【题型】解答题　【知识点】解析几何　【难度】hard
已知 $F$ 是抛物线 $C:y^2=2px(p>0)$ 的焦点，$M$ 是抛物线的准线与 $x$ 轴的交点，且 $|MF|=2$．

(1) 求抛物线的方程；

(2) 设抛物线 \(C\) 上的点 \(S,T\) 在其准线上的射影分别为 \(S_1,T_1\)，若 \(\triangle S_1T_1F\) 的面积是 \(\triangle STF\) 的面积的2倍，求线段 \(ST\) 中点的轨迹方程；

(3) 设过点 \(F\) 的直线交抛物线于 \(A,B\) 两点，斜率为2的直线 \(l\) 与直线 \(MA,MB,AB,x\) 轴依次交于点 \(P,Q,R,N\)，且满足 \(|RN|^2=|PN|\cdot|QN|\)，求直线 \(l\) 在 \(x\) 轴上截距的范围。
【解答】
\textbf{【答案】}
(1) \(y^2=4x\)

(2) \(y^2=2x-4\)

(3) \((-\infty,-7-4\sqrt{3}]\cup[-7+4\sqrt{3},1)\cup(1,+\infty)\)

\vspace{0.3cm}

\textbf{【知识点】} 根据焦点或准线写出抛物线的标准方程、抛物线中的三角形或四边形面积问题、直线与抛物线相交求直线方程

\vspace{0.3cm}

\textbf{【分析】}
(1) 根据抛物线的焦准距求解 \(p\) 即可得抛物线方程；

(2) 直线 \(ST\) 与 \(x\) 轴交点为 \(D\)，根据三角形的面积关系可知 \(D(2,0)\)，根据直线 \(ST\) 的斜率列方程化简得出 \(ST\) 的中点的轨迹；

(3) 设 \(AB:x=my+1,A(x_3,y_3),B(x_4,y_4),N(n,0)\)，联立直线 \(AB\) 的方程和抛物线的方程后可得 \(y_3y_4=-4,y_3+y_4=4m\)，求出直线 \(MA\)，\(MB\) 的方程，联立各直线方程可求出 \(y_P\)，\(y_Q\)，\(y_R\)，根据题设条件可得 \(\left(\frac{n+1}{n-1}\right)^2=\frac{3+4m^2}{(2m-1)^2}\)，从而可求 \(n\) 的范围。

\vspace{0.3cm}

\textbf{【详解】}
(1) 解：由题意得抛物线的焦点到准线的距离 \(p=|MF|=2\)，故抛物线方程为 \(y^2=4x\)；

---

(2) 解：如图所示，设直线 \(ST\) 与 \(x\) 轴交点为 \(D\)，线段 \(ST\) 中点为 \(Q\)。

因为 \(S_{\triangle S_1T_1F}=2S_{\triangle STF}\)，所以 \(\frac{1}{2}|MF|\cdot|y_{T_1}-y_{S_1}|=2\times\frac{1}{2}|FD|\cdot|y_T-y_S|\)，则可得 \(MF=2FD\)。

又 \(F(1,0),M(-1,0)\)，则 \(D(2,0)\)，则可设直线 \(TS\) 方程为 \(x=ty+2\)，\(T(x_1,y_1),S(x_2,y_2)\)，

由
\[
\begin{cases}
x=ty+2 \\
y^2=4x
\end{cases}
\]
得 \(y^2-4ty-8=0\)，

则 \(y_1+y_2=4t,y_1\cdot y_2=-8\)，故 \(x_1+x_2=ty_1+2+ty_2+2=4t^2+4\)。

则 \(TS\) 中点 \(Q(x,y)\)，所以 \(x_1+x_2=2x,y_1+y_2=2y\)，

\[
\begin{cases}
4t^2+4=2x \\
4t=2y
\end{cases},
\]
所以 \(y^2=2x-4\)，

故线段 \(ST\) 中点的轨迹方程是 \(y^2=2x-4\)。

---

(3) 解：设直线 \(AB:x=my+1,A(x_3,y_3),B(x_4,y_4),N(n,0)\)，

所以直线 \(l:x=\frac{y}{2}+n\)，由题意得 \(n\neq1\) 且 \(m\neq\frac{1}{2}\)。

由
\[
\begin{cases}
x=my+1 \\
y^2=4x
\end{cases}
\]
得 \(y^2-4my-4=0\)，所以 \(y_3y_4=-4,y_3+y_4=4m\)，

因为 \(|RN|^2=|PN|\cdot|QN|\)，所以 \(\left(\sqrt{1+\frac{1}{4}}|y_R|\right)^2=\sqrt{1+\frac{1}{4}}|y_P|\cdot\sqrt{1+\frac{1}{4}}|y_Q|\)，

所以 \(y_R^2=|y_P|\cdot|y_Q|\)。

又直线 \(MA:y=\frac{y_3}{x_3+1}(x+1)\)，由
\[
\begin{cases}
y=\frac{y_3}{x_3+1}(x+1) \\
x=\frac{y}{2}+n
\end{cases}
\]
得 \(y_P=\frac{2(n+1)y_3}{2x_3+2-y_3}\)，同理 \(y_Q=\frac{2(n+1)y_4}{2x_4+2-y_4}\)，

由
\[
\begin{cases}
x=my+1 \\
x=\frac{y}{2}+n
\end{cases}
\]
得 \(y_R=\frac{2(n-1)}{2m-1}\)，所以 \(\left[\frac{2(n-1)}{2m-1}\right]^2=\left|\frac{2(n+1)y_4}{2x_4+2-y_4}\cdot\frac{2(n+1)y_3}{2x_3+2-y_3}\right|\)，

整理得 \(\left(\frac{n-1}{n+1}\right)^2=(2m-1)^2\cdot\left|\frac{y_3y_4}{(2x_4+2-y_4)(2x_3+2-y_3)}\right|\)
\[
=\left|\frac{4(2m-1)^2}{\left(\frac{y_4^2}{2}+2-y_4\right)\left(\frac{y_3^2}{2}+2-y_3\right)}\right|=\frac{(2m-1)^2}{3+4m^2},
\]
所以 \(\left(\frac{n+1}{n-1}\right)^2=\frac{3+4m^2}{(2m-1)^2}\)。

令 \(s=2m-1\)，则 \(m=\frac{s+1}{2}\) 且 \(s\neq0\)，

所以 \(\frac{3+4m^2}{(2m-1)^2}=\frac{s^2+2s+4}{s^2}=1+\frac{2}{s}+\frac{4}{s^2}=4\left(\frac{1}{s}+\frac{1}{4}\right)^2+\frac{3}{4}\ge\frac{3}{4}\)，

所以
\[
\begin{cases}
\left(\frac{n+1}{n-1}\right)^2\ge\frac{3}{4} \\
n\neq1
\end{cases},
\]
即
\[
\begin{cases}
n^2+14n+1\ge0 \\
n\neq1
\end{cases},
\]

解得 \(n\le-7-4\sqrt{3}\) 或 \(-7+4\sqrt{3}\le n<1\) 或 \(n>1\)，

故直线 \(l\) 在 \(x\) 轴上的截距的范围为 \((-\infty,-7-4\sqrt{3}]\cup[-7+4\sqrt{3},1)\cup(1,+\infty)\)。

\vspace{0.3cm}

\textbf{【点睛】} 本题考查直线与抛物线的综合，考查学生的综合能力，属于难题。解决本题的关键是利用联立直线 \(AB\) 的方程和抛物线的方程后的坐标关系得 \(y_3y_4=-4,y_3+y_4=4m\)，确定直线 \(MA\)，\(MB\) 的方程 \(MA:y=\frac{y_3}{x_3+1}(x+1)\)，\(MB:y=\frac{y_4}{x_4+1}(x+1)\)，联立各直线方程可求出 \(y_P\)，\(y_Q\)，\(y_R\)，根据题设条件可得 \(\left(\frac{n+1}{n-1}\right)^2=\frac{3+4m^2}{(2m-1)^2}\)，从而可求 \(n\) 的范围。
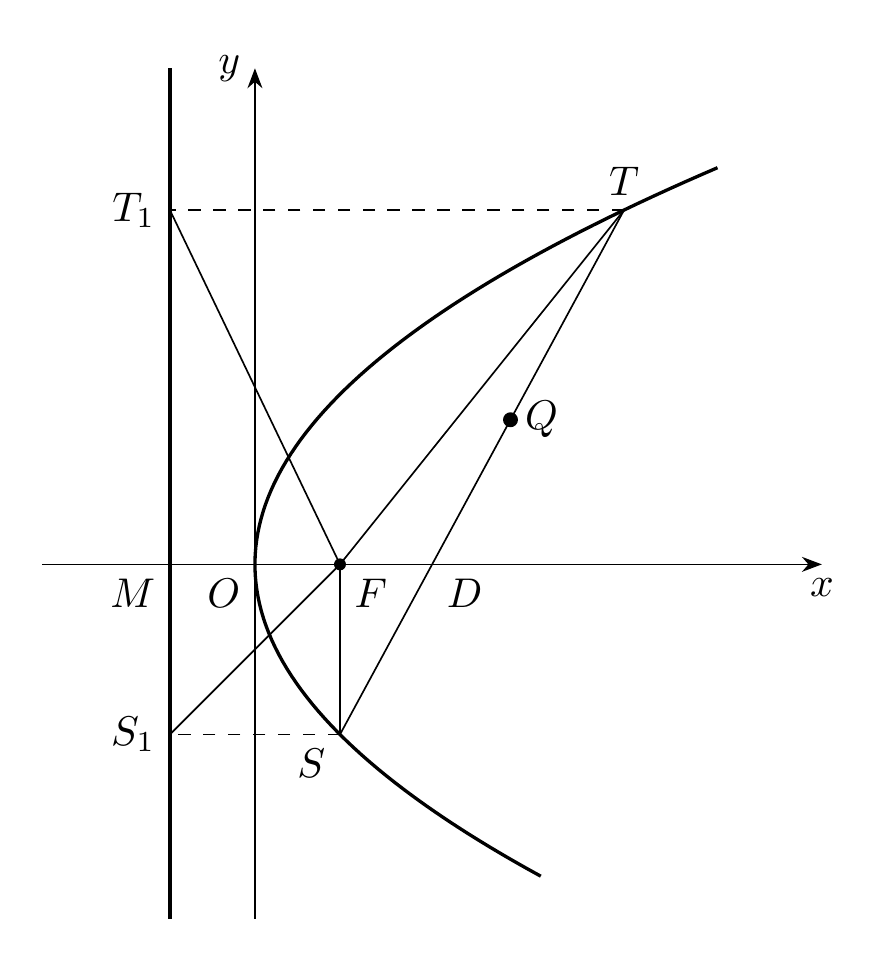
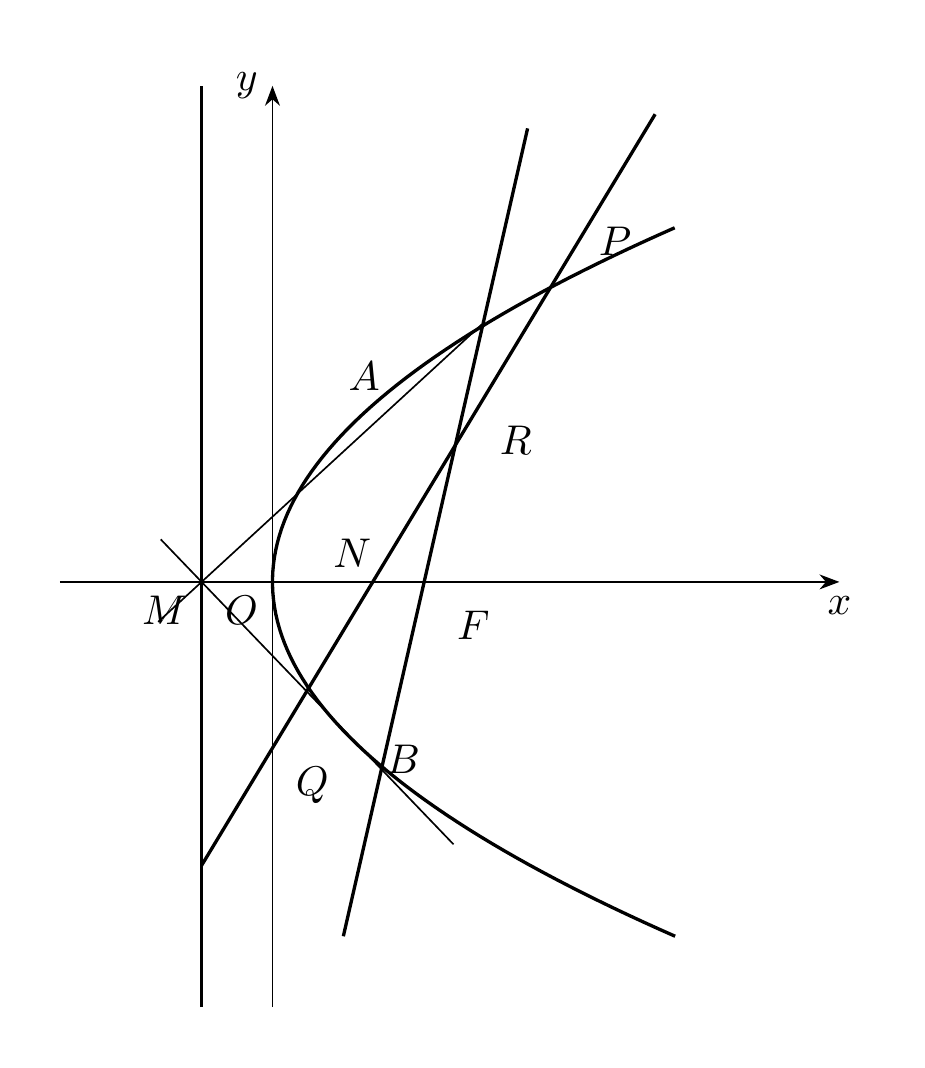